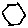
Label: hexagon